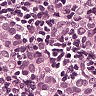
Metastatic tissue present: yes